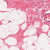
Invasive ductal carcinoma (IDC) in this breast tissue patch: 0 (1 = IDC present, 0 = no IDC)